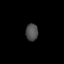
Tissue: lung
Cell type: Endothelial cells
Senescence score: 0.6145
Nuclear area (px): 206
Mean DAPI intensity: 79.087